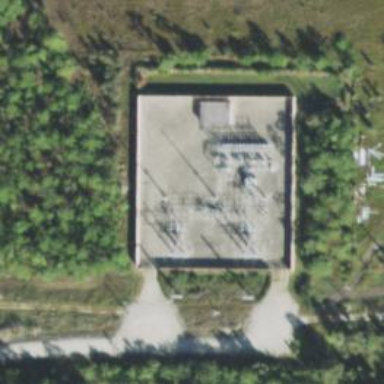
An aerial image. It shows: Switch used for power control.